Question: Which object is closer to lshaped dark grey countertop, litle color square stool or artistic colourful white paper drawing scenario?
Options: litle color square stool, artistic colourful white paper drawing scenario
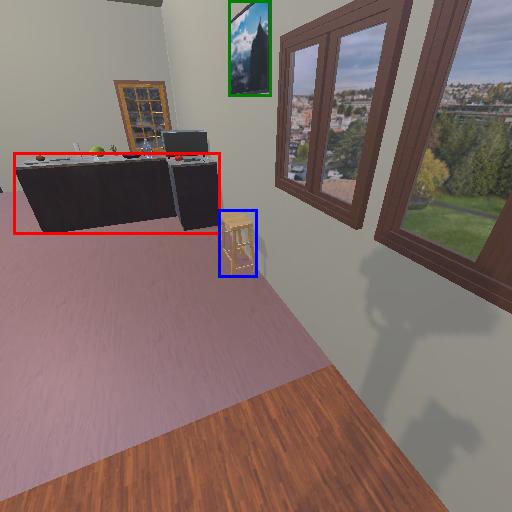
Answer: litle color square stool